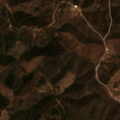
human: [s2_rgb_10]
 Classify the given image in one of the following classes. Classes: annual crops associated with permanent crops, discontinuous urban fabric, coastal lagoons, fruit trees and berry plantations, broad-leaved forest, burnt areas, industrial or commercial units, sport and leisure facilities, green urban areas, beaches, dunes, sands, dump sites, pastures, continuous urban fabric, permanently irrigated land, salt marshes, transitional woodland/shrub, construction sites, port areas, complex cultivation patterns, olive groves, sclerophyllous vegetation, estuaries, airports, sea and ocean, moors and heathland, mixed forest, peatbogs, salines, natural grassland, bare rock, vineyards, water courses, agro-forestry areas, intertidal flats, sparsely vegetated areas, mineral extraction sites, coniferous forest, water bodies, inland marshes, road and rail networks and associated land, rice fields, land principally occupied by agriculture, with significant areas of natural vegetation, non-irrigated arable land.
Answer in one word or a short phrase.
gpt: broad-leaved forest, transitional woodland/shrub